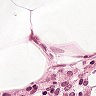
Metastatic tissue present: no